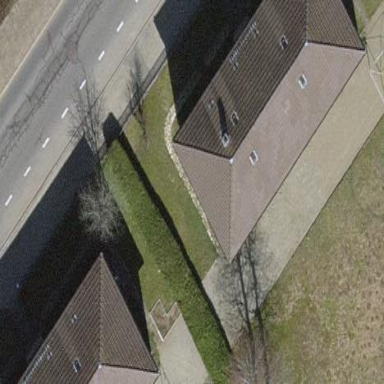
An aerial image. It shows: Residential garden.